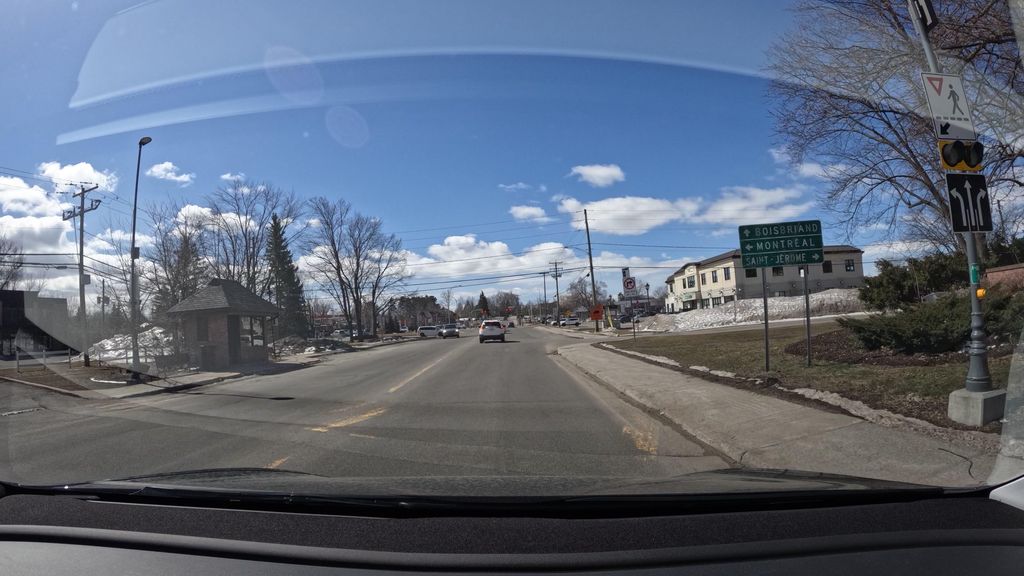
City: montreal